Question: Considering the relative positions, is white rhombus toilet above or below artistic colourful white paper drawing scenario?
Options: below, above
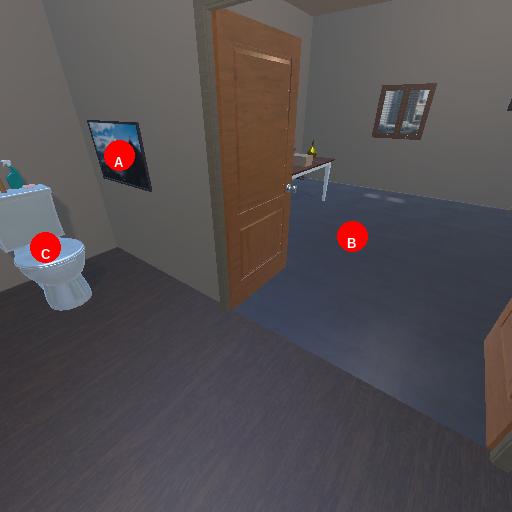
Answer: below